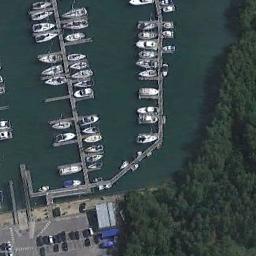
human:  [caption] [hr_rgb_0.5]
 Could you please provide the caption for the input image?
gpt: The harbor with lots of neatly docked boats is next to a parking lot and a forest .

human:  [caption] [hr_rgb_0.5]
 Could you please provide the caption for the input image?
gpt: There are many ships in the harbor .

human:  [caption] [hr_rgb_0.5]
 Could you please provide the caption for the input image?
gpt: There are many ships moored on the surface of the harbor surrounded by parking lots and forests, Leaving many empty spaces .

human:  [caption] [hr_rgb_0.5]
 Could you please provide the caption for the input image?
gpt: There are only three empty seats in the harbor .

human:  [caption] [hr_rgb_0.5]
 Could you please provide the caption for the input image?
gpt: There are many green trees around the harbor .